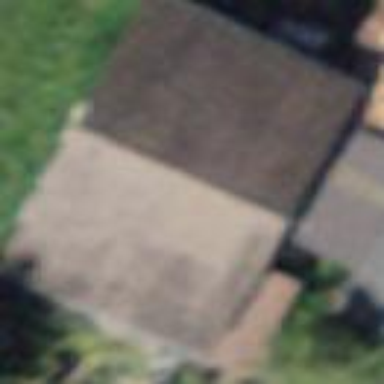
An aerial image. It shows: Garage building.